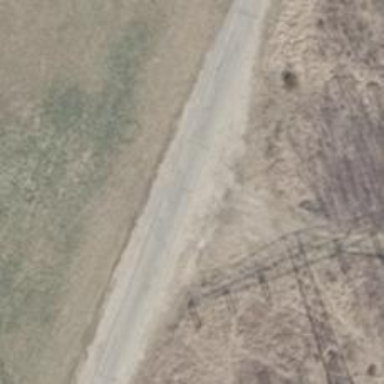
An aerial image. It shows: Unclassified road with asphalt surface.